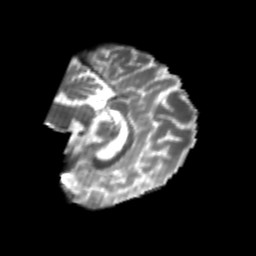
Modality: T2w
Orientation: sagittal
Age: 21
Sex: female
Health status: healthy
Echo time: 0.074 s